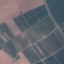
Label: PermanentCrop